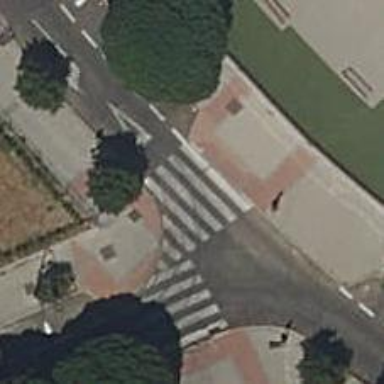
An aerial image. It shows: Zebra crossing on the road.